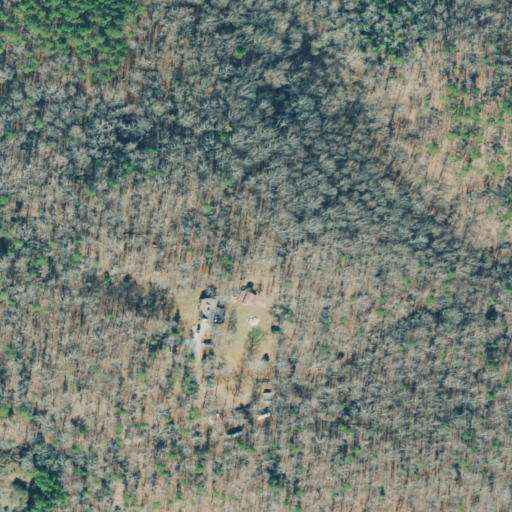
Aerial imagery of mountain in Georgia named Ward Mountain containing deciduous forest, evergreen forest, pasture, and open development